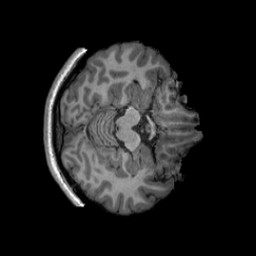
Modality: T1w
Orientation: axial
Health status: healthy